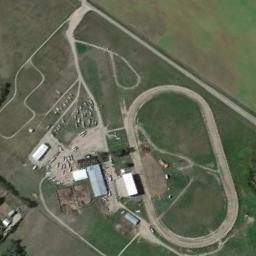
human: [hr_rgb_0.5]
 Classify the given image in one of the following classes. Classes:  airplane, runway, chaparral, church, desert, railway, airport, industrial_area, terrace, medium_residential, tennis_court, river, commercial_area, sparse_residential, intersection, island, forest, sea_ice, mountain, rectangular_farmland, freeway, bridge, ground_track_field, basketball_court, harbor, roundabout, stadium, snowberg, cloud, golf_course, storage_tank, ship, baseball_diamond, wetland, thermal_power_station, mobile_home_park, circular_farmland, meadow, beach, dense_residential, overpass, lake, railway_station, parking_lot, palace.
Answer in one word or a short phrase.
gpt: ground_track_field